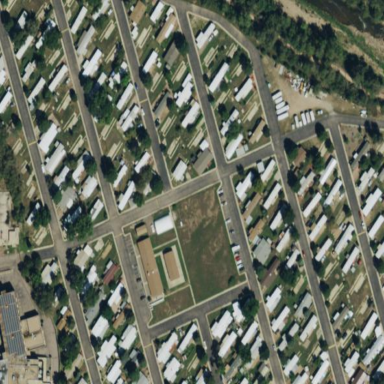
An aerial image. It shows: Residential area known as trailer park.